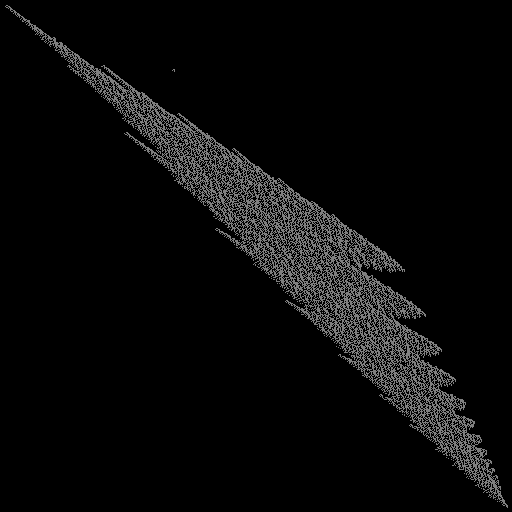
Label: umbrellafern